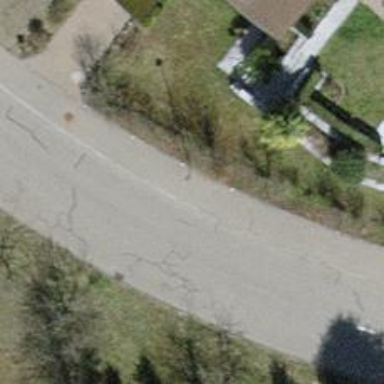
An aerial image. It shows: Sidewalk along the footway.